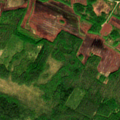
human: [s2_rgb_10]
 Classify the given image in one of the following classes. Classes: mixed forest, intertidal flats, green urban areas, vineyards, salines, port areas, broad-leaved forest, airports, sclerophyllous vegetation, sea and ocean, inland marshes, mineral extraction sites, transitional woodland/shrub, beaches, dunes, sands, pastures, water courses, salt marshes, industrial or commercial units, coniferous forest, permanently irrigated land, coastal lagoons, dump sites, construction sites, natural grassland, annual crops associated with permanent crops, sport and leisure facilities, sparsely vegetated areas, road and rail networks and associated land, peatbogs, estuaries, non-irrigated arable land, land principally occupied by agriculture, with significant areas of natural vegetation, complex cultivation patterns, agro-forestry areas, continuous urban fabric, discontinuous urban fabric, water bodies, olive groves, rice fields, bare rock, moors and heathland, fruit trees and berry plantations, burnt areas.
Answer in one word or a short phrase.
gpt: coniferous forest, mixed forest, peatbogs